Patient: sex F, age 39
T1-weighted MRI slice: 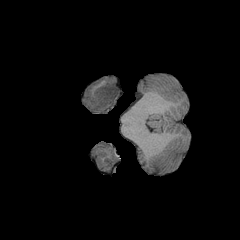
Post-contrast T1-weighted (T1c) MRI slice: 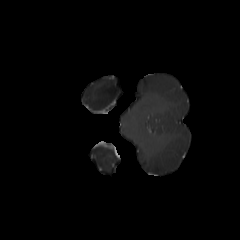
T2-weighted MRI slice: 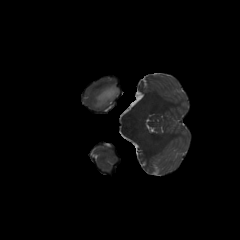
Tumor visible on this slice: yes
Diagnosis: Astrocytoma, IDH-mutant
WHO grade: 4